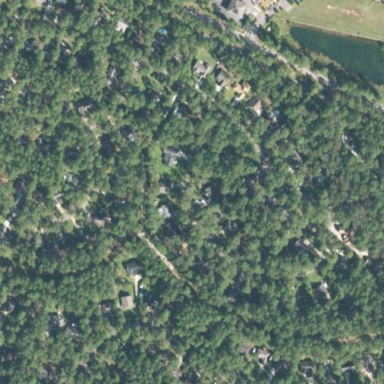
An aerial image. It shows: Residential area consisting of single-family homes.